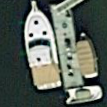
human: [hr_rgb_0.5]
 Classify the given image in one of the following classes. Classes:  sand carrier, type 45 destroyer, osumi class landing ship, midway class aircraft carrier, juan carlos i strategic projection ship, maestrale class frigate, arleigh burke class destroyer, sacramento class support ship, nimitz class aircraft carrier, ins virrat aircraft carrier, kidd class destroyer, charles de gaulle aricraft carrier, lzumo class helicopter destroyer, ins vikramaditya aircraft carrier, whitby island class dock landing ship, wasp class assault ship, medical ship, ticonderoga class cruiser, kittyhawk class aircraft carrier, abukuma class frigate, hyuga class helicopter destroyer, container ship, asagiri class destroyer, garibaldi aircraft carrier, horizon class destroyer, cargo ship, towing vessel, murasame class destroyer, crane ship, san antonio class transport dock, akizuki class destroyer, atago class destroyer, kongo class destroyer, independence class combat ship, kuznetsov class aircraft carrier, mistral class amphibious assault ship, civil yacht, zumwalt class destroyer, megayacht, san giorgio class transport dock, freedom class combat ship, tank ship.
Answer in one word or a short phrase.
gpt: Civil yacht